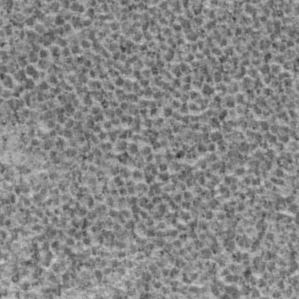
Label: frost